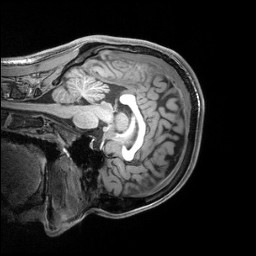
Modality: T1w
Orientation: sagittal
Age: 24
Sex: male
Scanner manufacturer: siemens
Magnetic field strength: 3 T
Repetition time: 2.4 s
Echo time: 0.00219 s